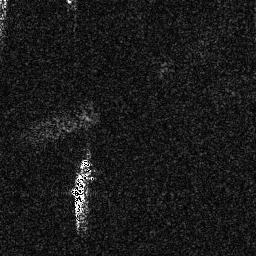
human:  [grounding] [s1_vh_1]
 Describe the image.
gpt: In the satellite image, there is  <ref>1 medium ship </ref> <box>[[27, 60, 36, 87, 0]]</box> located at bottom.